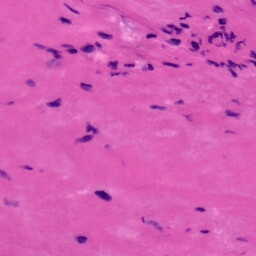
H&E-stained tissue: Tonsil